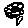
Label: flower